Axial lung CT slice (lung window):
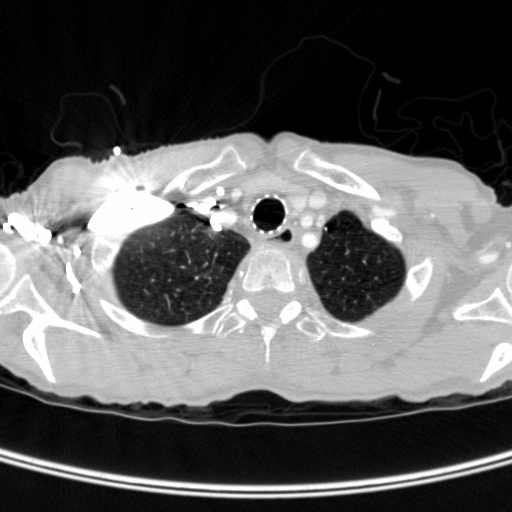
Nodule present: no